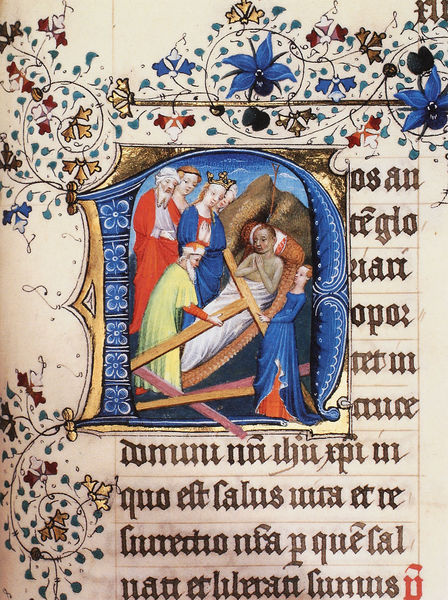
Titel: Hoya - Missale
Künstler: Meister des Zweder van Culemborg
Standort: Herstellungsort: Utrecht (EU - NL)
Institution: Münster, Universitäts- und Landesbibliothek
Schlagwörter: baum, berg, blau, gelb, menschen, blumen, zeichnung, blüten, rot, ornament, alt, bibel, engel, ranken, schrift, buch, kreuz, seite, illustration, text, initiale, kranker, goldeinlagen, maria, madonna, heilung, mutter gottes, fraktur, handschrift, helena, golgotha, biebel, apostel, buchmalerei, handgeschrieben, b, d